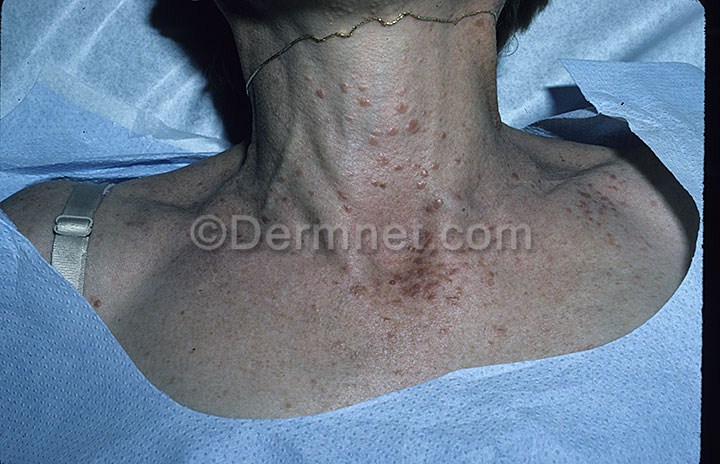
Disease: Seborrheic Keratoses and other Benign Tumors